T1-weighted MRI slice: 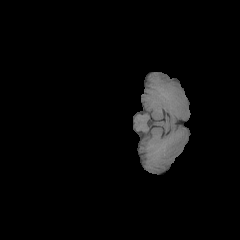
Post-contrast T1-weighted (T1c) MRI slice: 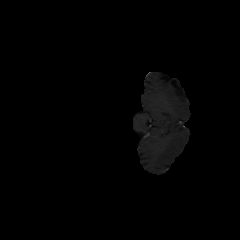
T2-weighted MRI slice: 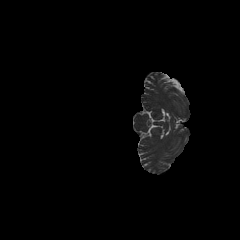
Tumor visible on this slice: no